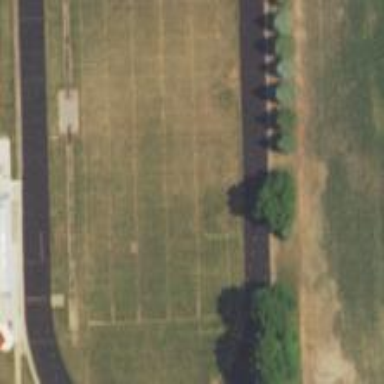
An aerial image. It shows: American football pitch for leisure and sport activities.